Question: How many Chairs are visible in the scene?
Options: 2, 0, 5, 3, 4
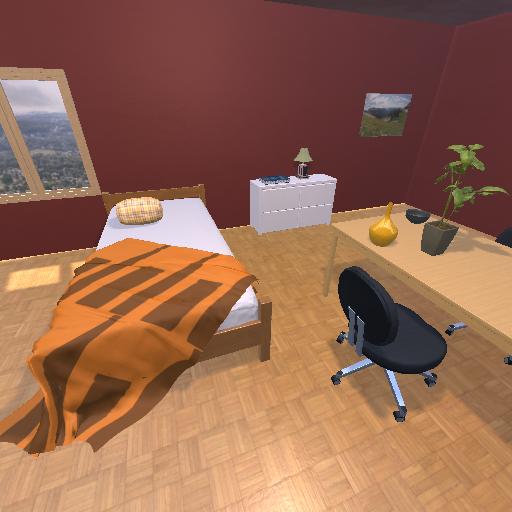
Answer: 2